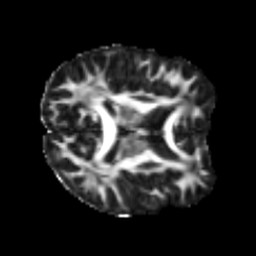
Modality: FA
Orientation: axial
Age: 48
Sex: male
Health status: healthy
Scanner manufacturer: siemens
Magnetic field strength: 3 T
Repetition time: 3.6 s
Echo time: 0.0964 s